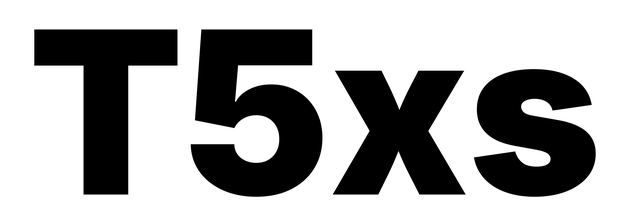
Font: Inter_Black